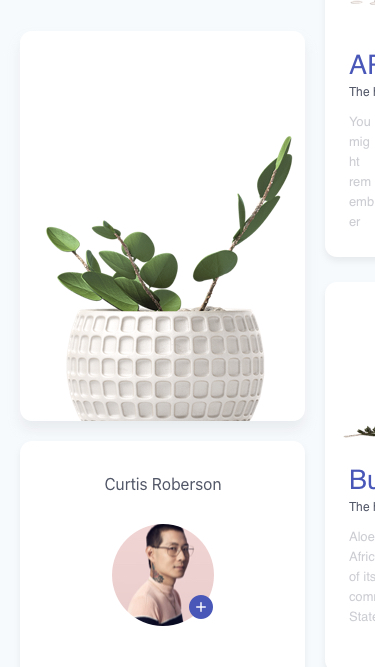
Text in this UI design:
Curtis Roberson
Aloe is grown mainly in the dry regions of Africa, Asia, Europe and America. Because of its many therapeutic uses, it is now commercially cultivated in the United States, Japan.
Buy & Explore
The huge collection of plants
You might remember the Dell computer commercials in which a youth reports this exciting news to his friends that they are about to get their new computer by telling them, “Dude, you’re getting a Dell!” It was a cute series but it reflects the excitement young people get about anything new, particularly if it’s a new machine.

So when its time to finally get your children that very first telescope, you want to make sure it’s just the right thing. There are a number of reasons you should put some serious thought into just what this beginner telescope should look like. Perhaps this will be your children’s first experience with a real telescope. They may have a healthy and thriving love of astronomy from your family trips to the country to watch a meteor shower or just to gaze at the stars. And you may have piqued their interest showing them how to enhance the experience with binoculars or even letting them play with your telescope.

But this is a big moment. You want them to “bond” with this first telescope the way you did and catch the excitement of using the power of a telescope to do things with their love of astronomy that they could never do before. The reasons for taking care with your choice are many including…

*	A telescope is a big step into the lifelong hobby of astronomy. If they get the wrong thing, frustration could make them lose interest both in the machine and in the field of study.

*	Kids have a short attention span. You want this beginner telescope to take them from where they are to the next level while giving them those gratifying moments discovering new things in the stars every time they use it.

*	It has to be a hardy piece of equipment. Kids don’t always know how to treat delicate equipment. So the starter telescope should have some good “training wheels” on it.

*	It has to be their teacher even when they don’t know they are in school. A good beginner telescope, accompanied by some stimulating documentation that is written just for kids will stimulate their excitement and use it to teach them to work hard to reach new heights in their quest for knowledge about the stars.

A lot about how you go about getting this first telescope will depend on your own expertise in astronomy. If it is your passion and you have developed a pretty sophisticated knowledge about telescopes over the years, you not only are well equipped to make this choice but you will be there to guide them as they begin to use it.

But if you are just encouraging them in a wonderful hobby that you yourself have not been involved with in depth, first of all, congratulations. You are giving them a wonderful gift of not only knowledge but the love of astronomy and the natural wonder of nature. But you also need some help. So here are some quick guidelines.

*	Find the astronomy geeks. They are easy to find in hobby shops, astronomy clubs and societies at the local college. They will help you enthusiastically.

*	Look at the telescope you are considering through their eyes. It should not be too complex. Don’t get something that will intimidate them.

*	Don’t buy a toy. Your kids will know the difference.

*	Make sure it can grow and be expanded as their knowledge expands.

If you put some wise consideration into just the right starter telescope, your kids will be as excited they have ever been for a gift. Don’t be surprised if you hear one of them squeal, “Dude, you got a telescope!”
AR
The huge collection of plants